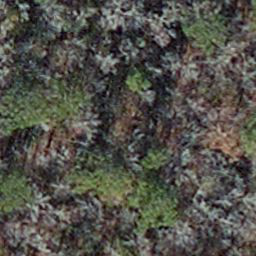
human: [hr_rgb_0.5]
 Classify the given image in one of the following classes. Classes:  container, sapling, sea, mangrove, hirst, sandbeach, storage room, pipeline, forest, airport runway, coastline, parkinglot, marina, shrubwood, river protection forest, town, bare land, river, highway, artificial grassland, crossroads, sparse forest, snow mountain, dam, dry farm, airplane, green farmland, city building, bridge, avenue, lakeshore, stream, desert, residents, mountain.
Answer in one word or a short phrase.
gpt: sapling